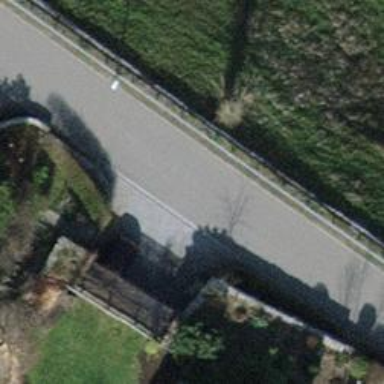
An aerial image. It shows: Retaining wall.